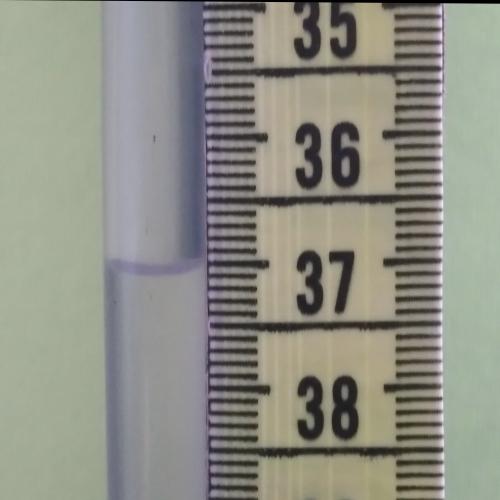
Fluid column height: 37.1 cm